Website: home-depot
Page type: customer-info-address
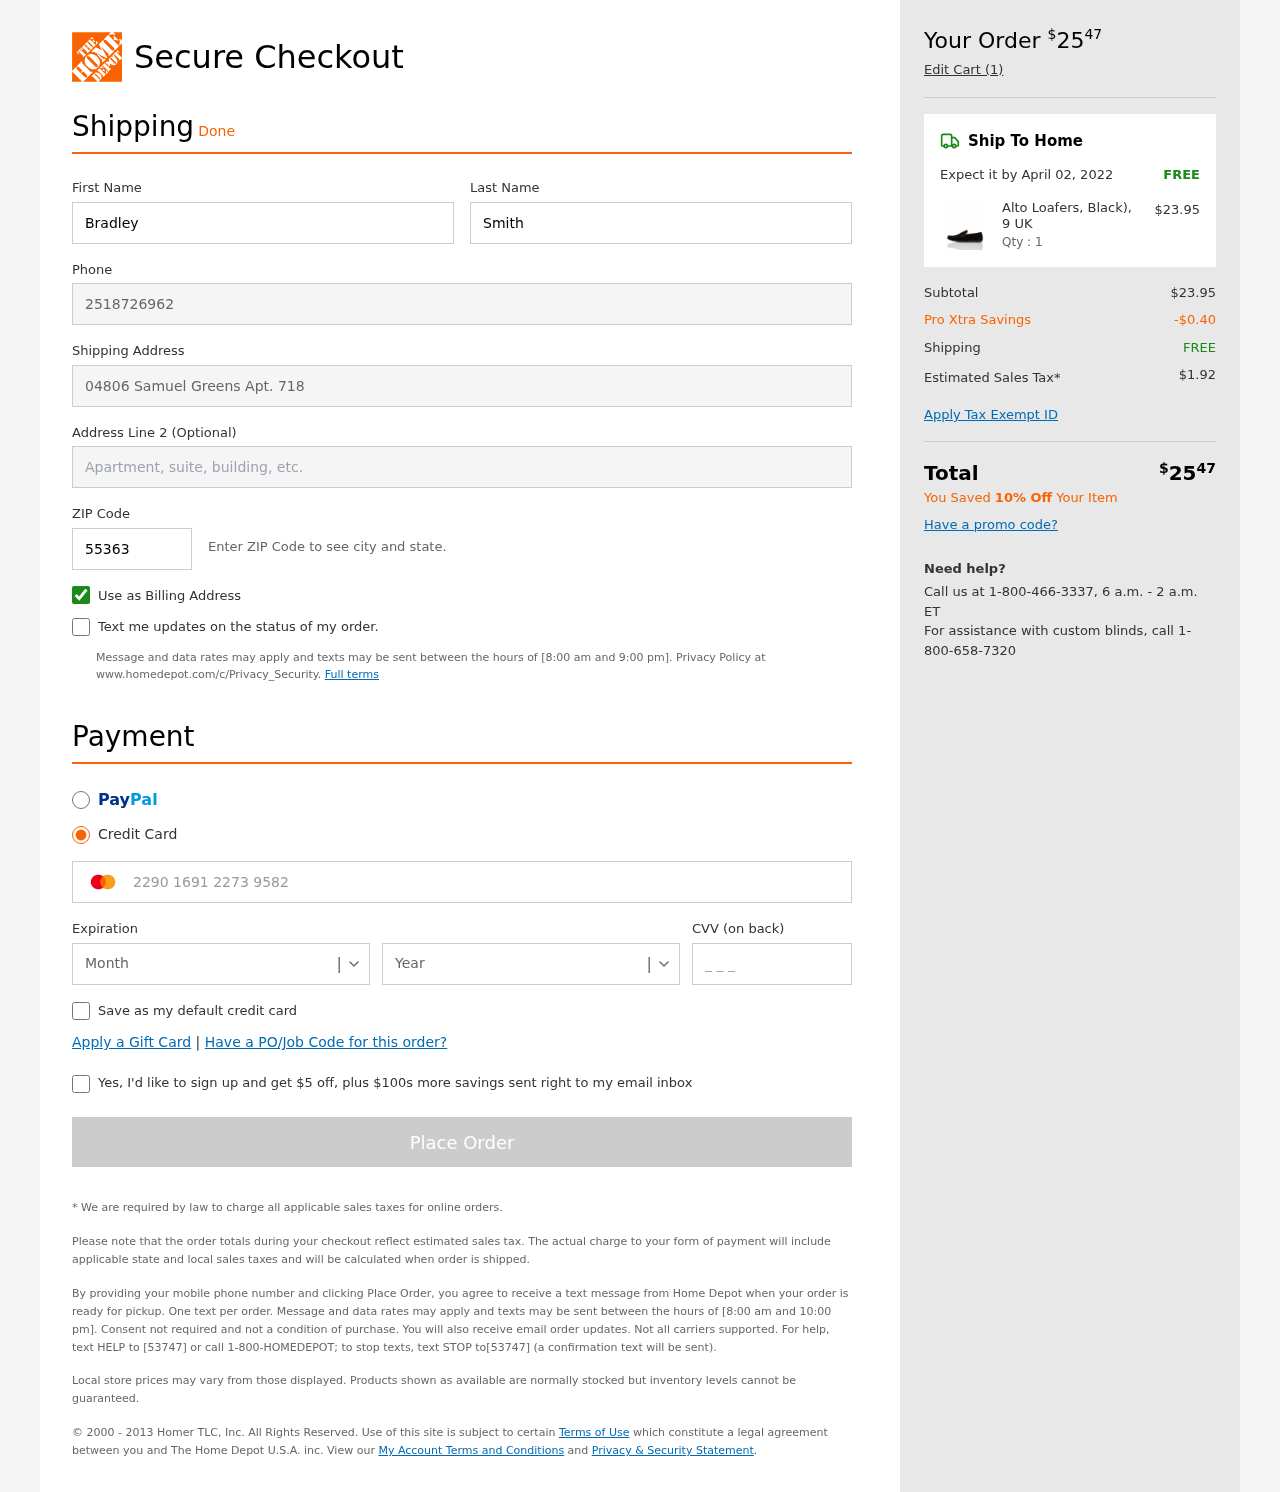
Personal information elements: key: PII_CARD_CVV
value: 389
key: PII_CARD_EXPIRY_MONTH
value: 10
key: PII_CARD_EXPIRY_YEAR
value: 29
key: PII_CARD_NUMBER
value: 2290 1691 2273 9582
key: PII_FIRSTNAME
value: Bradley
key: PII_LASTNAME
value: Smith
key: PII_PHONE
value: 2518726962
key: PII_POSTCODE
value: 55363
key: PII_STREET
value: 04806 Samuel Greens Apt. 718
Product elements: key: PRODUCT1_NAME
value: Alto Loafers, Black), 9 UK
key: PRODUCT1_PRICE
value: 23.95
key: PRODUCT1_QUANTITY
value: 1
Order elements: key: ORDER_TOTAL
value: $2547
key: ORDER_NUM_ITEMS
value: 1
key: ORDER_DELIVERY_DATE
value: April 02, 2022
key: ORDER_SHIPPING_COST
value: FREE
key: ORDER_SUBTOTAL
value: $23.95
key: ORDER_DISCOUNT
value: -$0.40
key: ORDER_SHIPPING_COST2
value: FREE
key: ORDER_TAX
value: $1.92
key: ORDER_TOTAL2
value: $2547
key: ORDER_SAVINGS_MESSAGE
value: You Saved 10% Off Your Item